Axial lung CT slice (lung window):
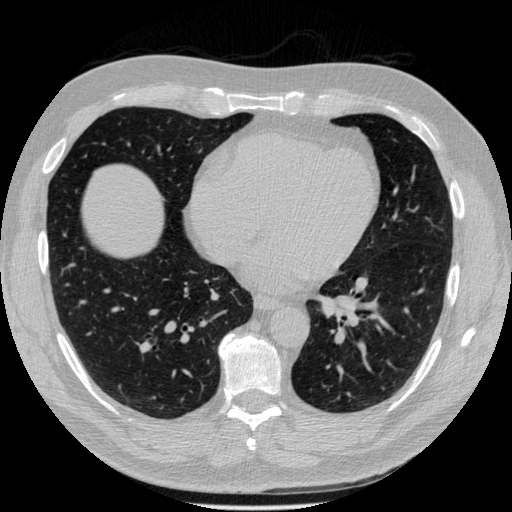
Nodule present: no